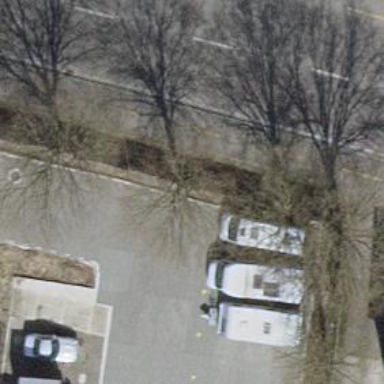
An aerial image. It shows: Parking aisle with paving stones surface.